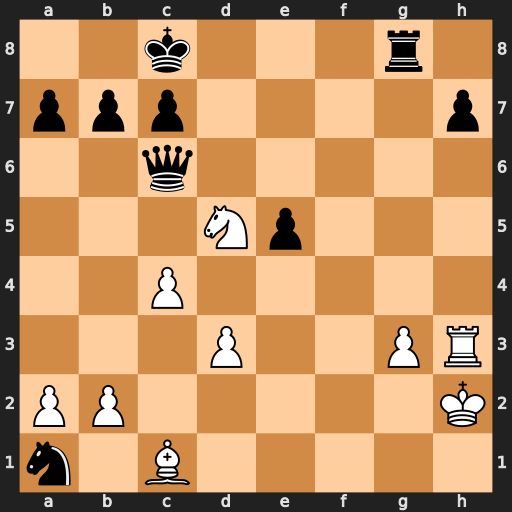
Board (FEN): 2k3r1/ppp4p/2q5/3Np3/2P5/3P2PR/PP5K/n1B5
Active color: w
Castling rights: -
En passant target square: -
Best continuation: Ne7+ Kd7 Nxc6